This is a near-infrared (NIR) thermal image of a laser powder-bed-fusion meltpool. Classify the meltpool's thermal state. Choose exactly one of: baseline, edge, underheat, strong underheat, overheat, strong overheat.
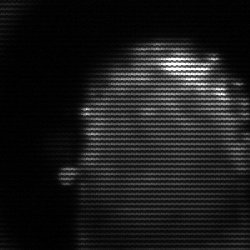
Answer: baseline